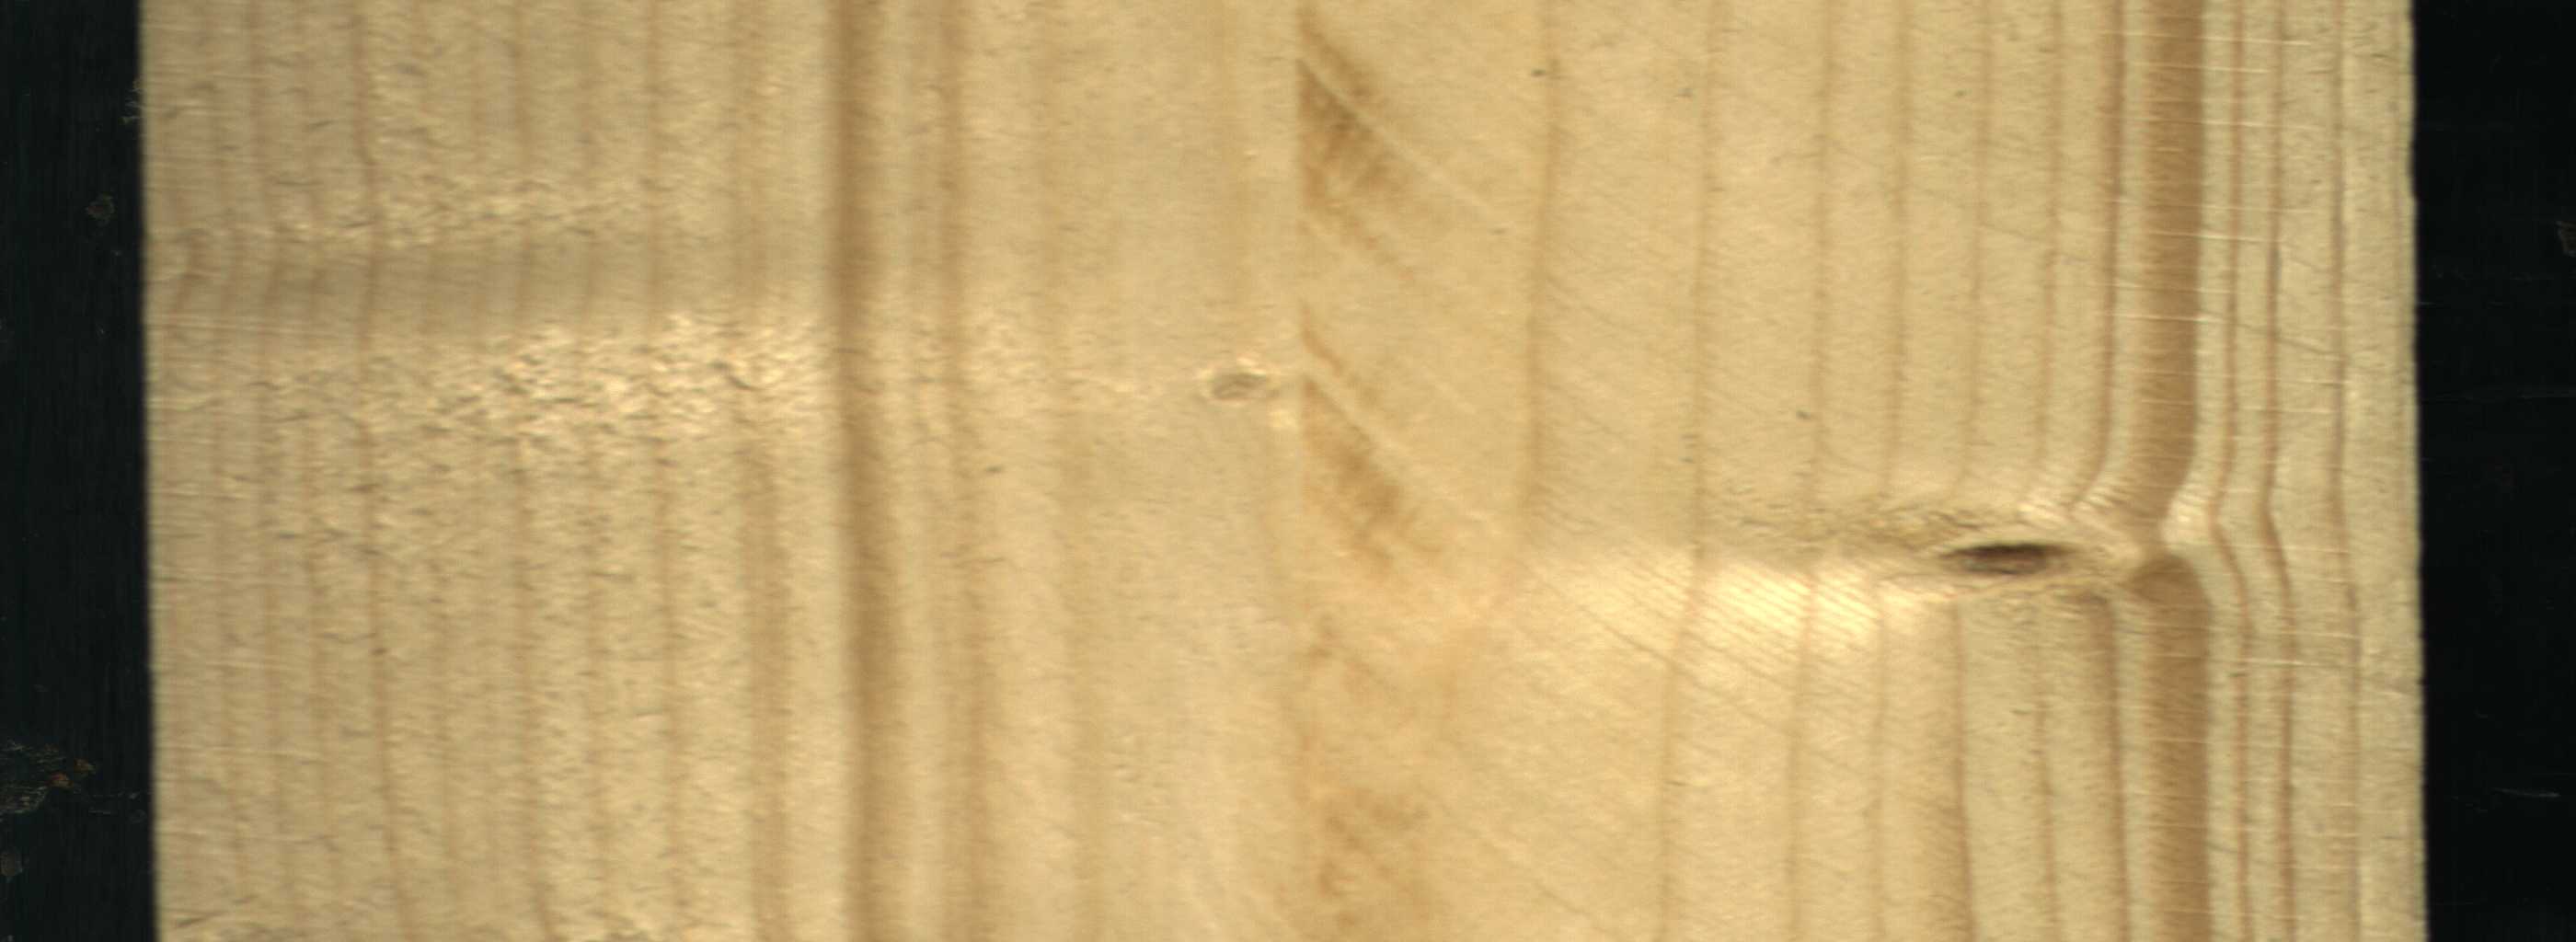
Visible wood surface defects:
Quartzity
Quartzity
Dead_Knot
Live_Knot